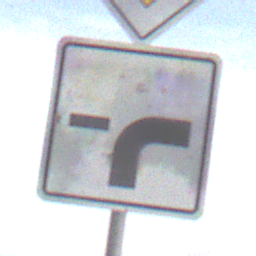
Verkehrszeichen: VerlaufVorfahrtsstrasse9
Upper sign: Vorfahrtsstrasse
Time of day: Midday
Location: Outdoor (Nature)
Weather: PartlyCloudy
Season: NotSpecified
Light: Natural